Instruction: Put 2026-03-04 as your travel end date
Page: home
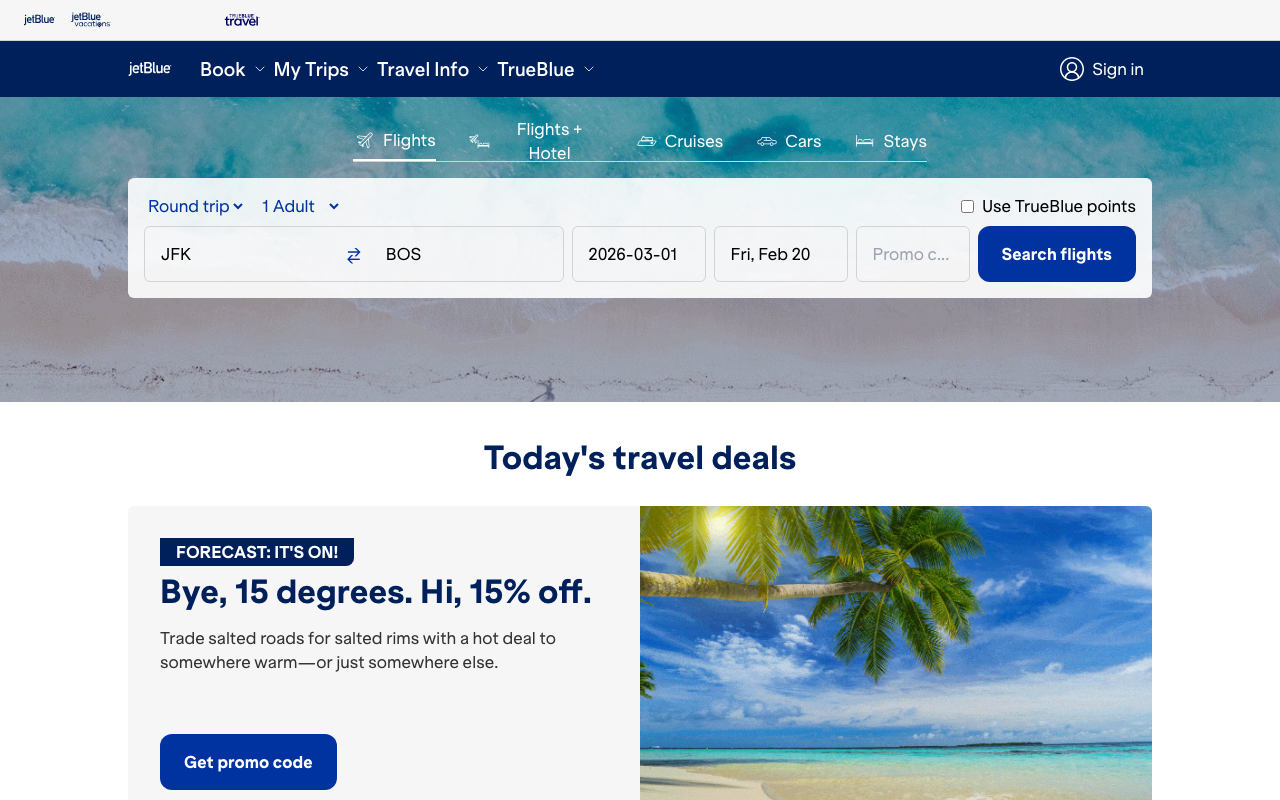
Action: type